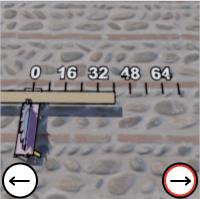
Task: length
Answer: 40
First scale value: 16.0